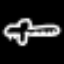
Label: airplane